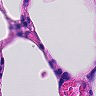
Metastatic tissue present: no